Question: I have 3 pages. Each page has a parent div of the same class. User can horizontally scroll from one page to another. Also, user can add child divs dynamically into the parent container.
The user will start adding divs from parent (in page 1).
I have two questions:
1. Using jquery how can I limit the number of child divs to 3. If the user tries to add another it is added to page 2 (unless page 2 has 3 child divs, then it would go to page 3)?
2. Once the parent container of page 3 is full (3 divs) an alert should pop up saying "You cannot add anymore divs!!".
Please help me. I am novice in all this stuff.
Thanks in advance.
Related image:

Sample code::
'''
<script>
$("addbutton").click(function(){
$("#child").appendTo(".parent");
});
</script>
//page 1
<div class= "parent">
<div id= "child1">
</div>
<div id= "child2">
</div>
<div id= "child3">
</div>
</div>
//page 2
<div class= "parent">
</div>
//page 3
<div class= "parent">
</div>
'''
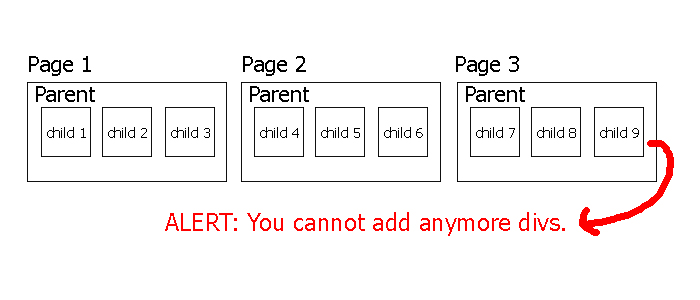
Answer: Here is the way I came up with:
'''
var $pages = $('.page');
var child = '<div class="child"></div>';
$('button').on('click', function () {
var childAdded = false;
$pages.each(function () {
var $page = $(this);
if ($page.children().length < 3) {
$page.append(child);
childAdded = true;
return false;
}
});
if (!childAdded) {
alert('You can not add anymore divs!');
}
});
'''
I loop through each '.page' and check the number of children. If there's less than 3 children I add one then escape from the loop by returning false.
With a small demo: <URL>